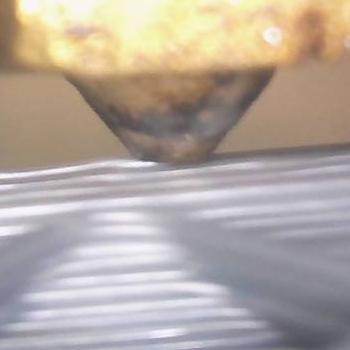
Flow rate: 39%